Brain MRI, t2w sequence, axial 2D slice.
Patient: age 18, sex F, weight 90 kg, height 1.9 m
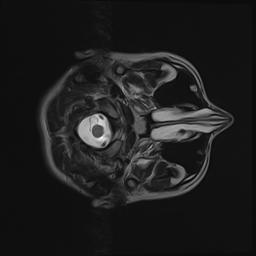